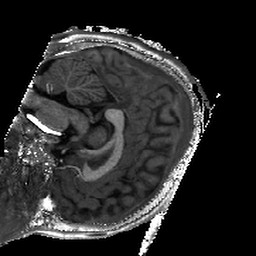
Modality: T1w
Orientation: sagittal
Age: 12
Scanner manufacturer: siemens
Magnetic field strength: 3 T
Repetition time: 2.4 s
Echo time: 0.00224 s